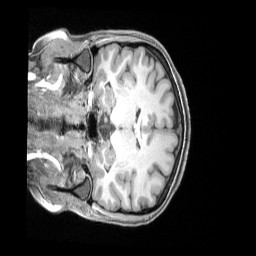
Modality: T1w
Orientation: coronal
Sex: female
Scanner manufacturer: siemens
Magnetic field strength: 3 T
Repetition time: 2.4 s
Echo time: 0.00222 s